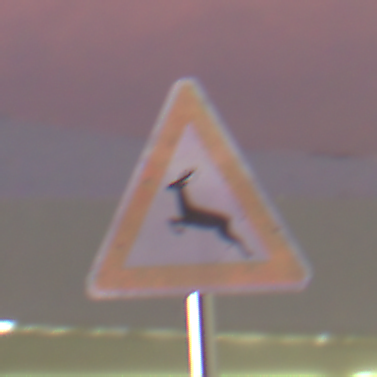
Verkehrszeichen: WildwechselRechts
Umgebung: Outdoor, Urban
Tageszeit: SunriseSunset
Wetter: PartlyCloudy
Licht: Artificial
Jahreszeit: NotSpecified
Kontrast: HighContrast